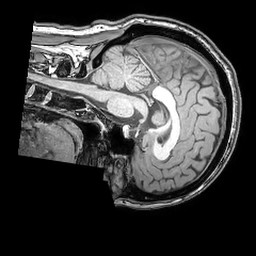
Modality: T1w
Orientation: sagittal
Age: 37
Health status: ill
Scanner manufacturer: philips
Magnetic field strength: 3 T
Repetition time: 0.007 s
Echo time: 0.0035 s